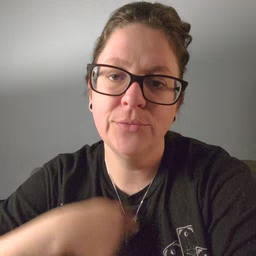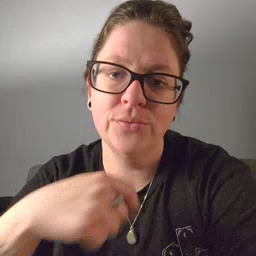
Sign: zipper